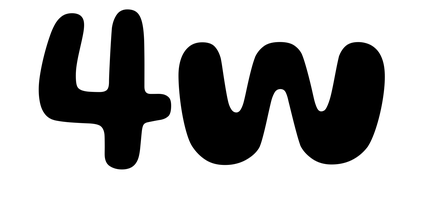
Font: Gluten_SemiBold